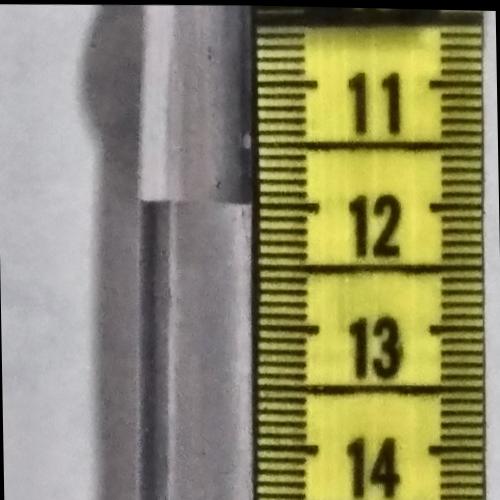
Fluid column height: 12.0 cm